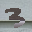
Label: 3